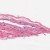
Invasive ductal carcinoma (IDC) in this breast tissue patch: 0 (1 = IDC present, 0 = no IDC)